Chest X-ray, PA view. Patient: 49 years old, sex M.
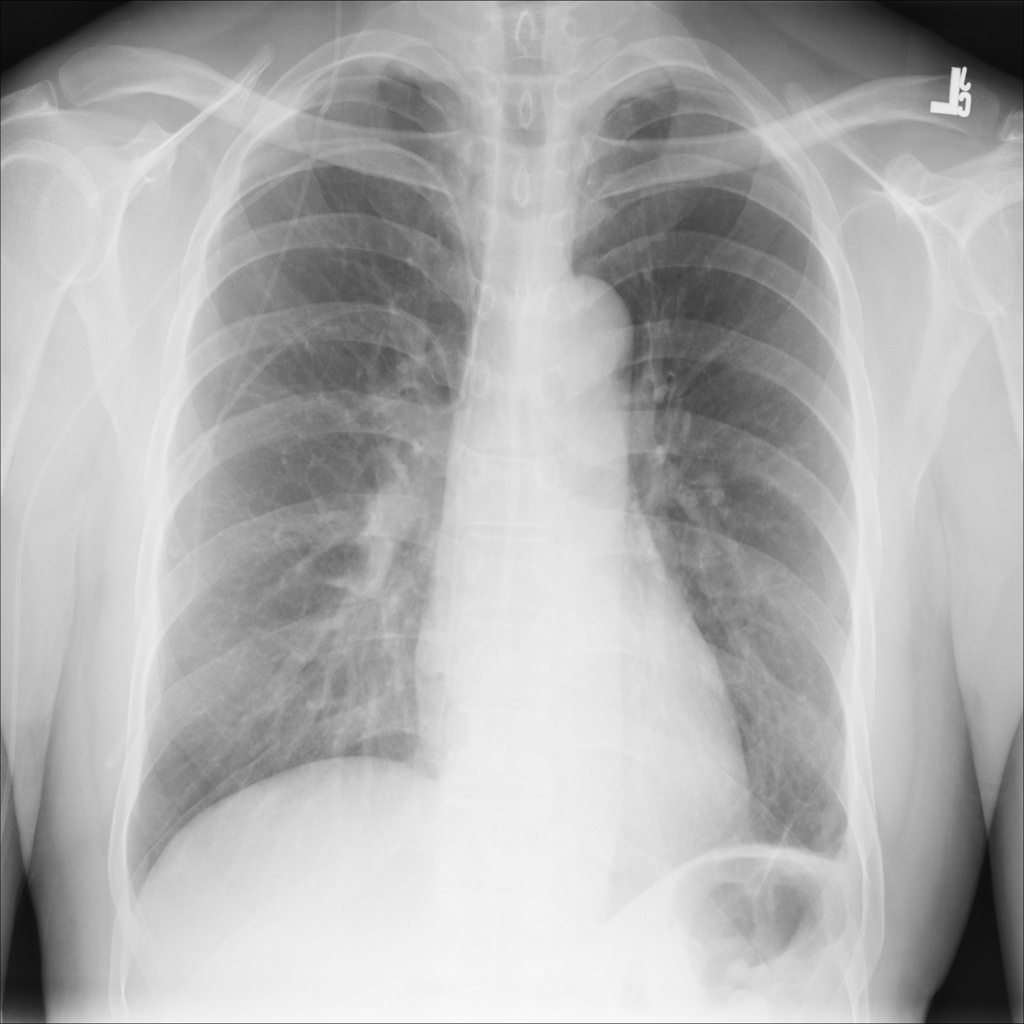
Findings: Pleural_Thickening